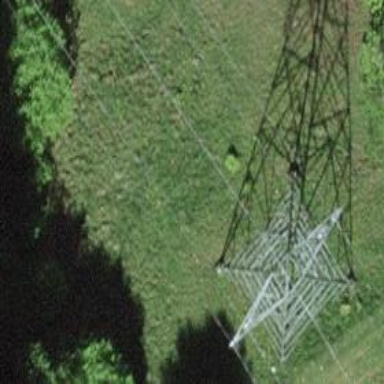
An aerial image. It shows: Towering power structure.